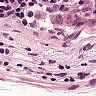
Metastatic tissue present: no